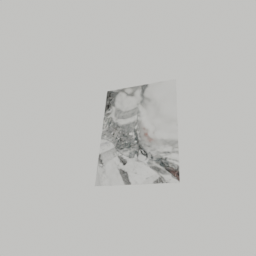
Label: decoration